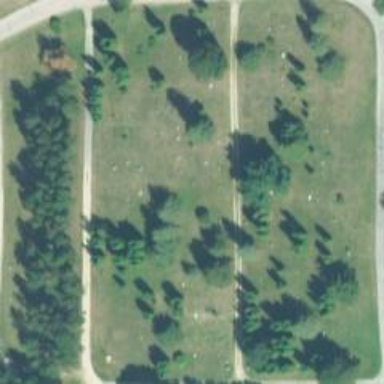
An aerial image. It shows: Cemetery.